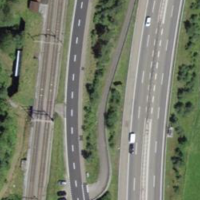
EUNIS habitat code: 57
Species observed at this site:
Milvus milvus
Ptyonoprogne rupestris